Interaction volume radius: 5 \u00c5
Interaction volume height: 15 \u00c5
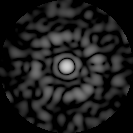
Disorder parameter: 0.8077